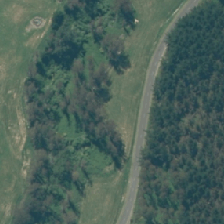
Land cover: high_producing_grassland